Question: I currently have this one:

Is it possible to remove black stroke and have only highlighted? Does it violate any Google guideline about material design
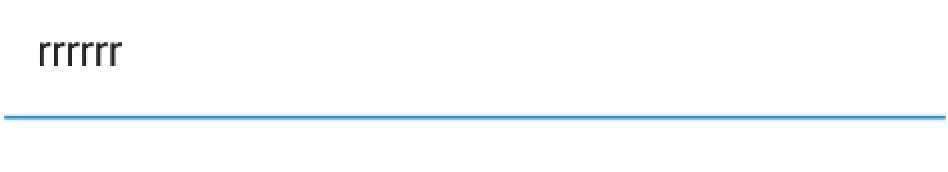
Answer: It is totally an android lollipop bug. It happens to the framework and AppCompat version of the EditText and will be fixed in a future release. See here: <URL>